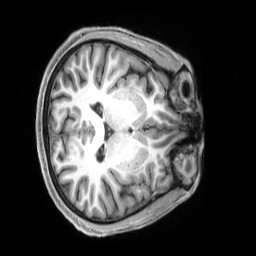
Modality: T1w
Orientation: axial
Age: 30
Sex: male
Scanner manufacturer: siemens
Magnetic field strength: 3 T
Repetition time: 2.3 s
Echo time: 0.00229 s